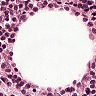
Metastatic tissue present: no